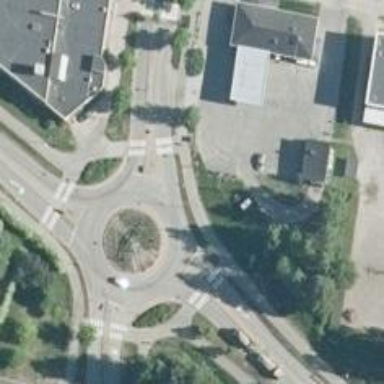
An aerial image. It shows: Secondary road with asphalt surface leading to roundabout.